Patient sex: M
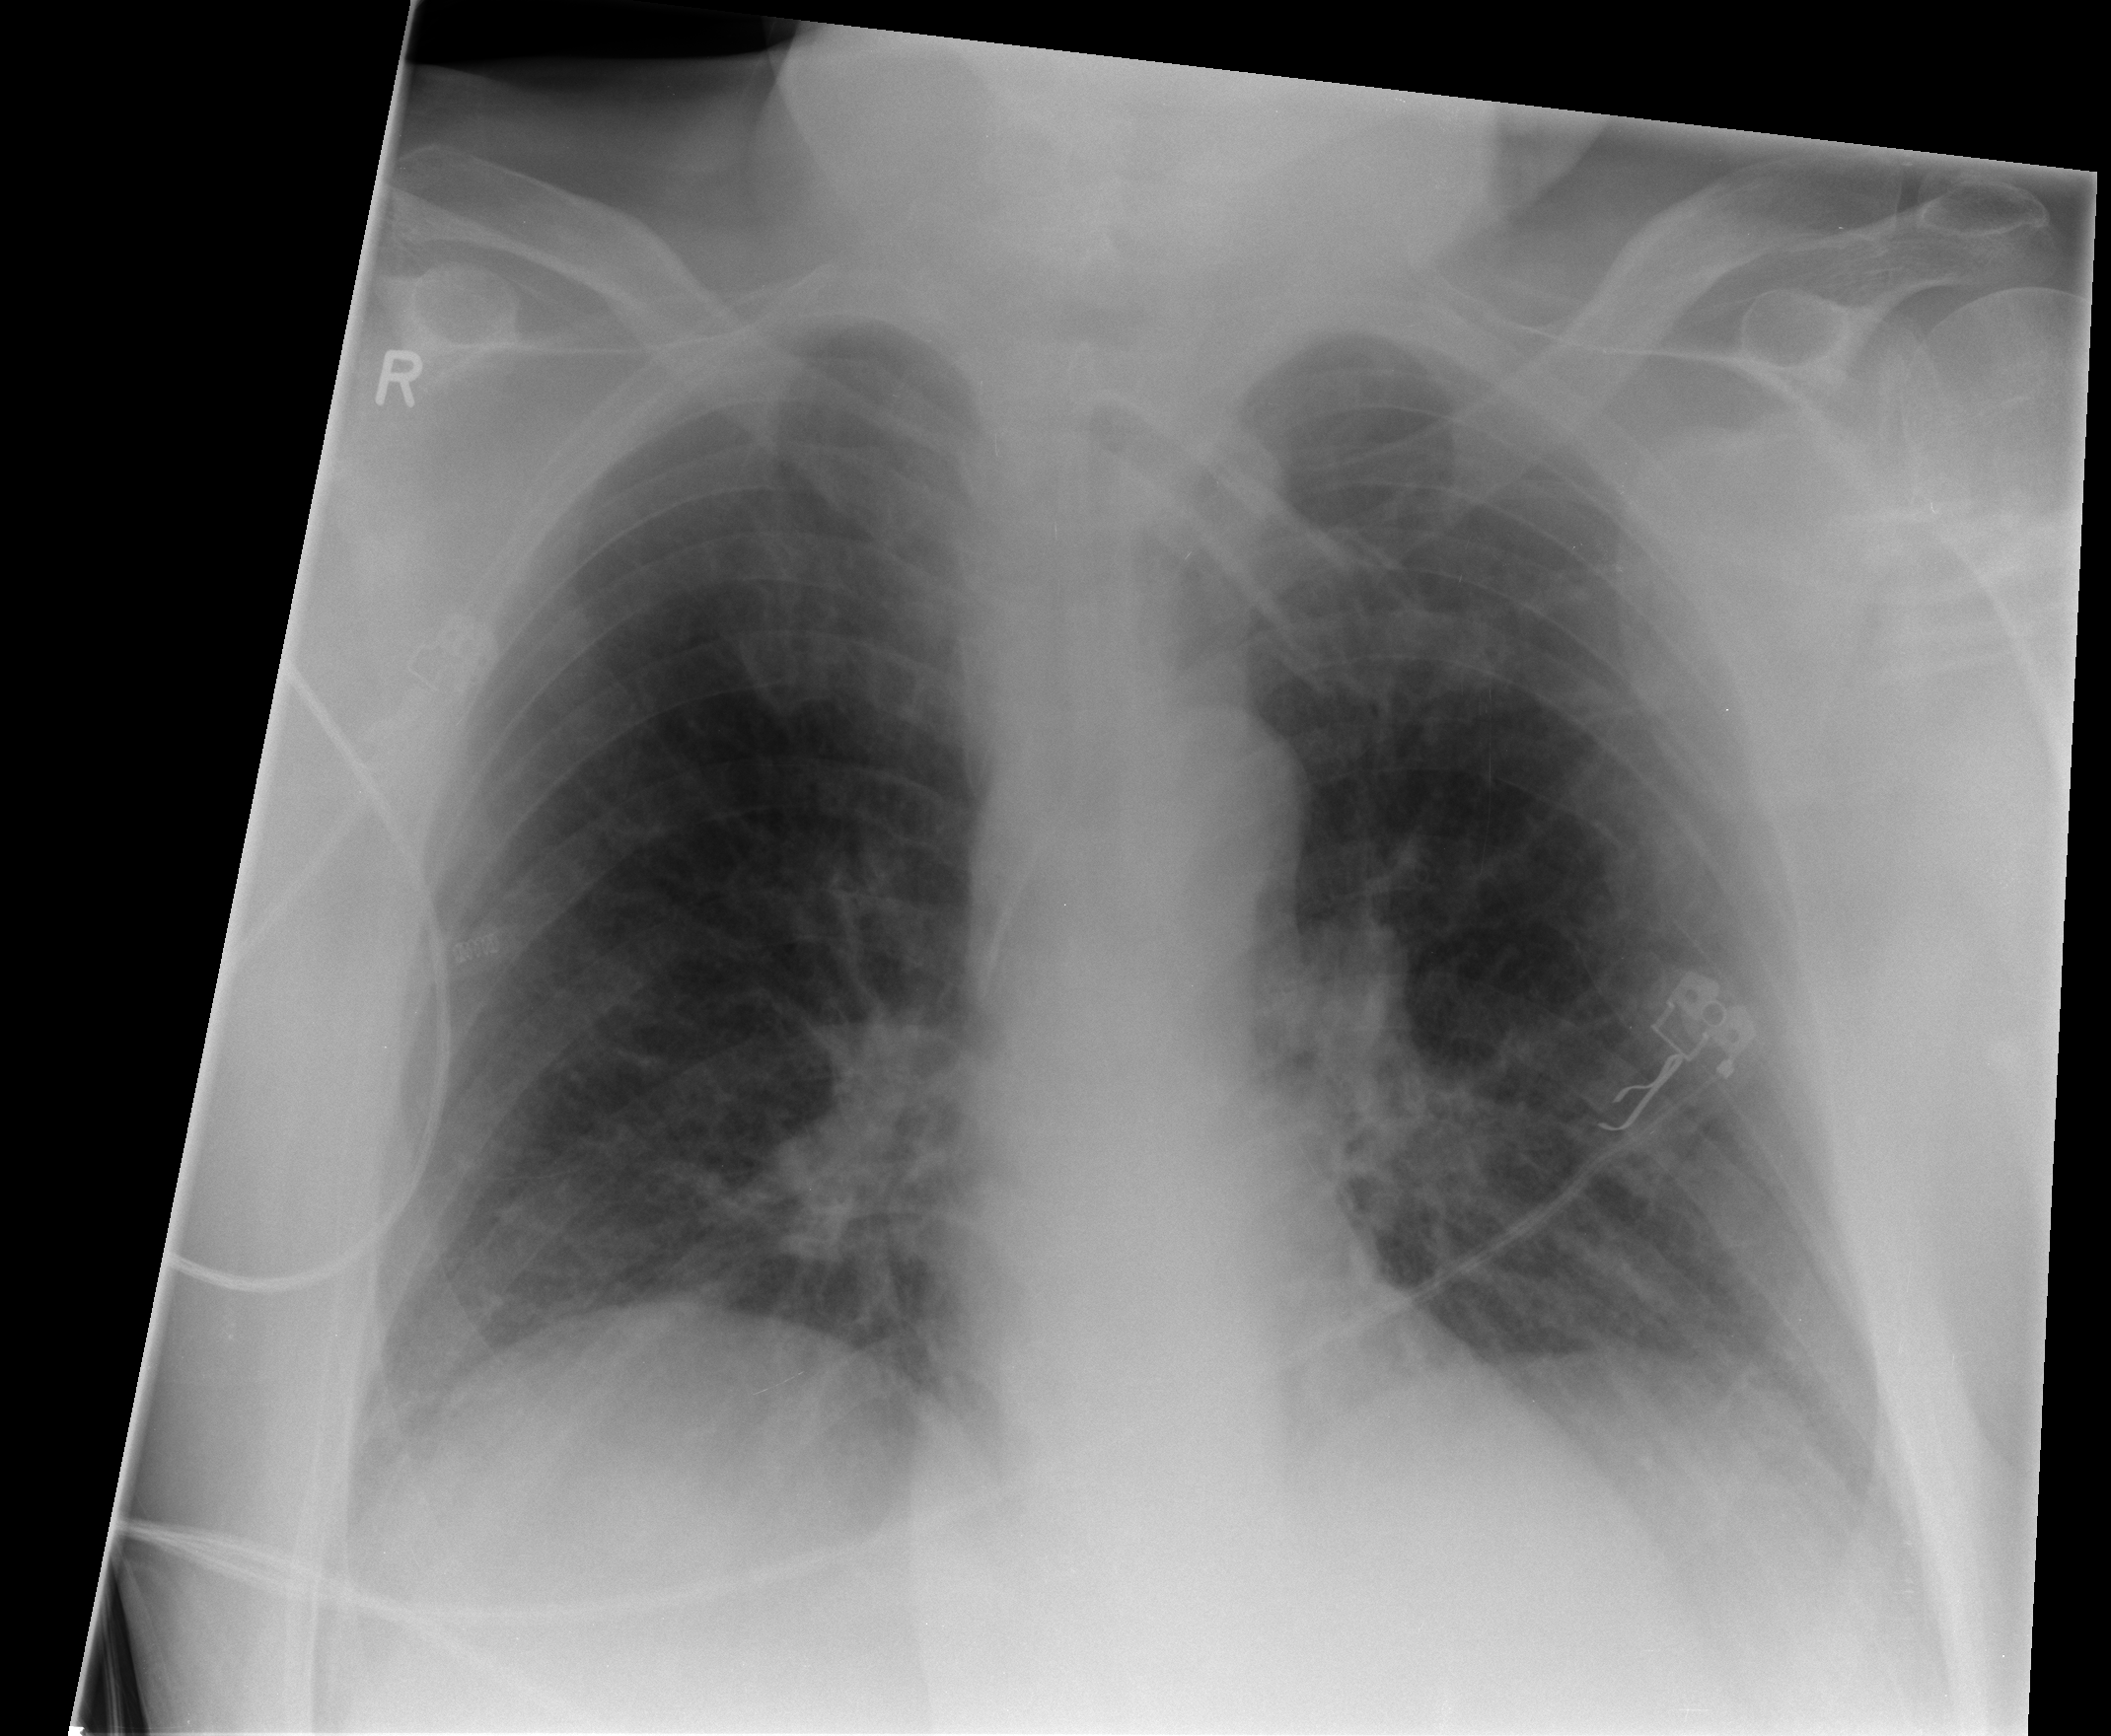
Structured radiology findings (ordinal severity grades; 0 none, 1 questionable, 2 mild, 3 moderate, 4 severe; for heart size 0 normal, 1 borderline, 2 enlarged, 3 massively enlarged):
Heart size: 0
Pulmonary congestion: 1
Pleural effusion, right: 0
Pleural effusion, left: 1
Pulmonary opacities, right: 1
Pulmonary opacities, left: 1
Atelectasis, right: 2
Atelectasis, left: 2